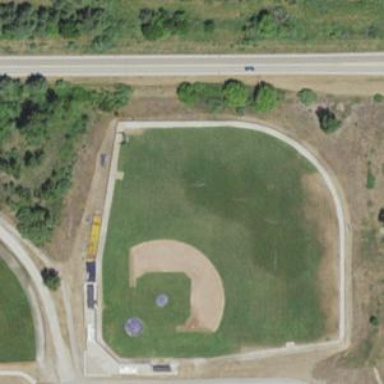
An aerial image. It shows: Baseball pitch for leisure and sports activities.